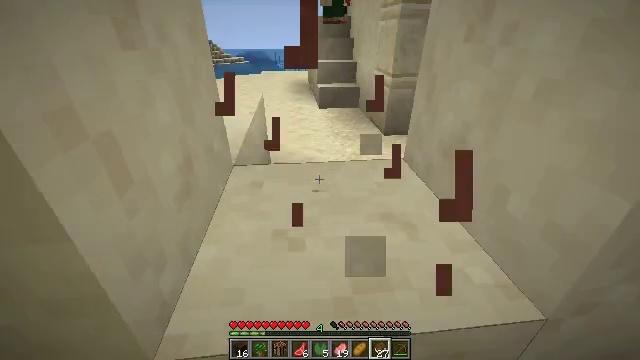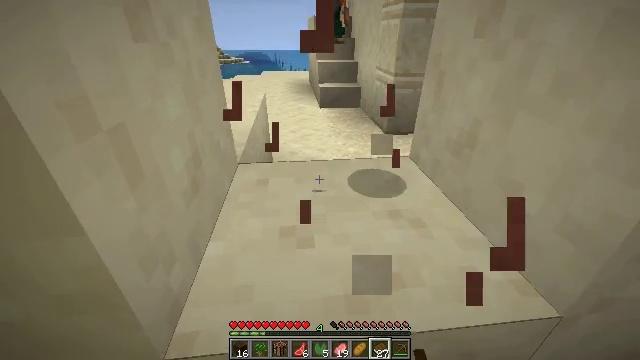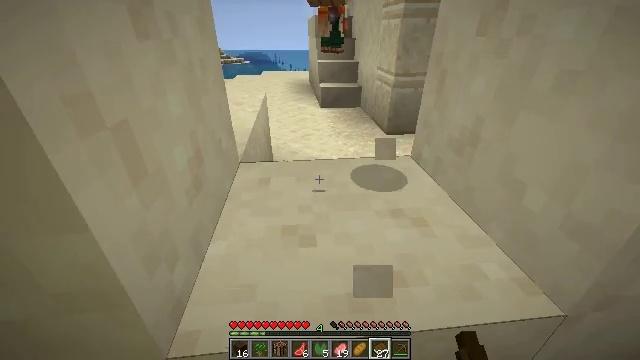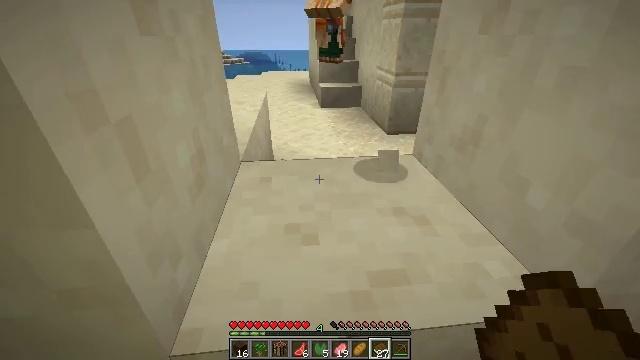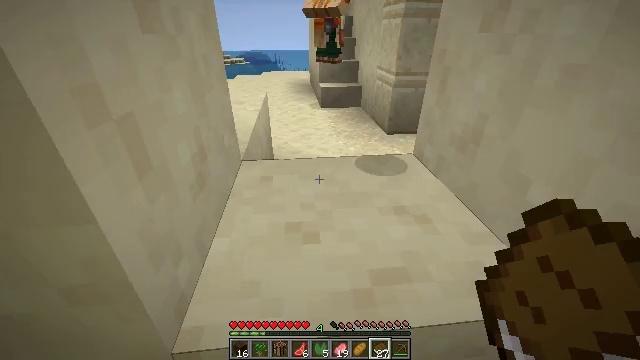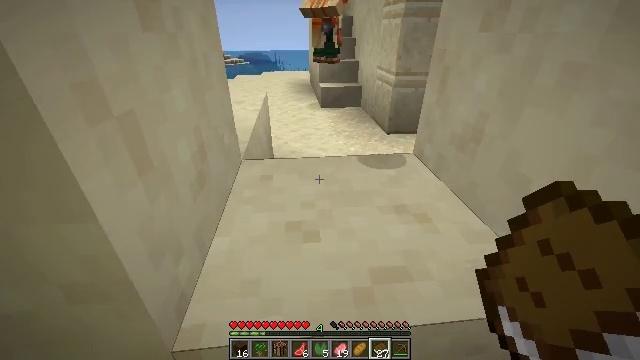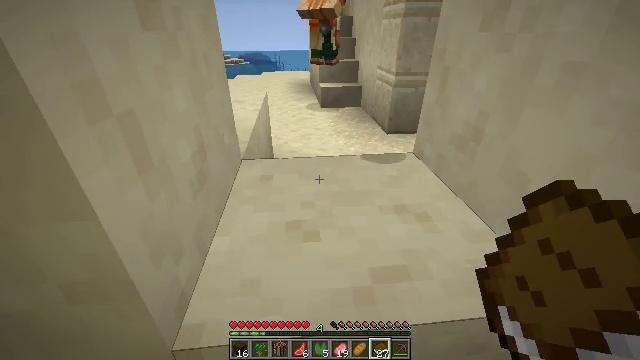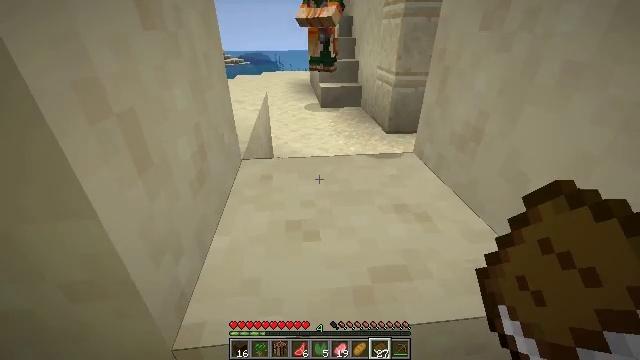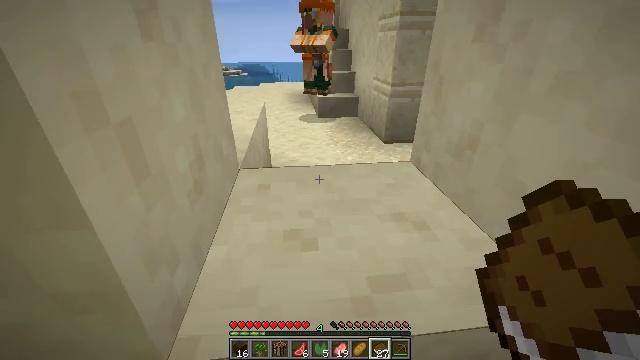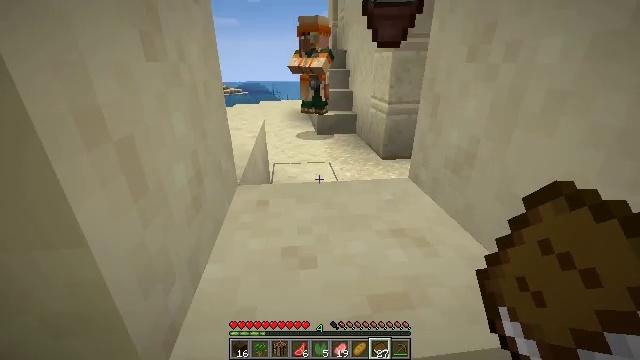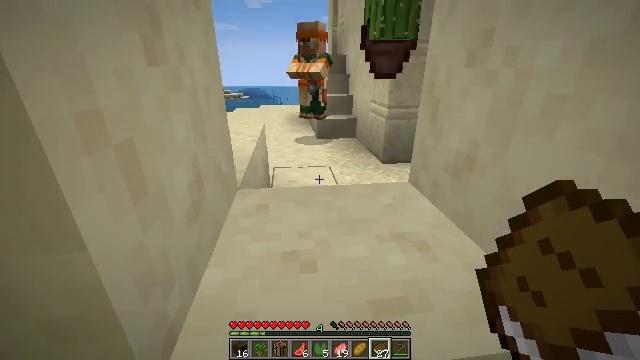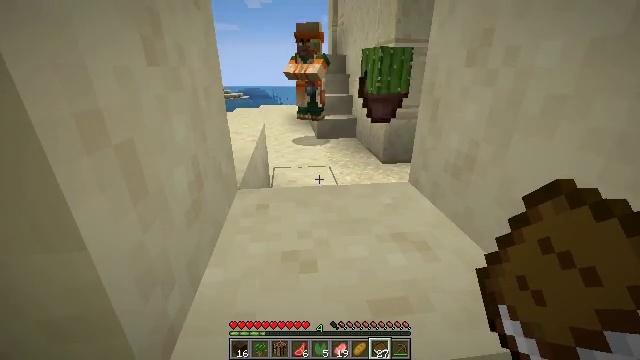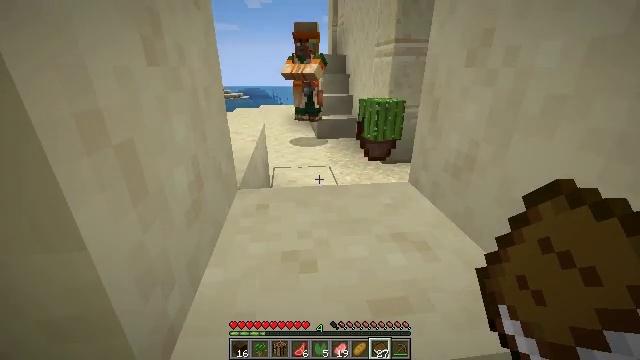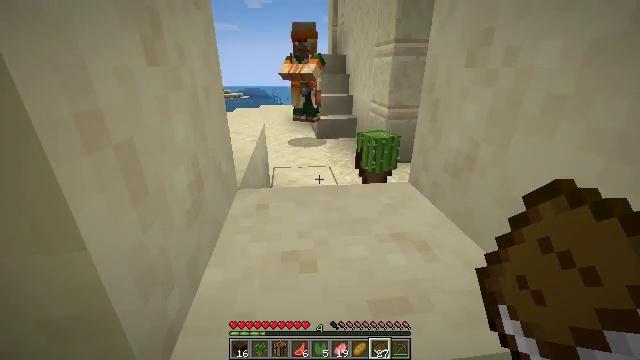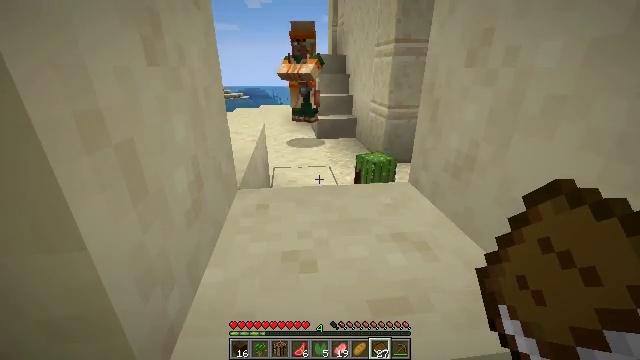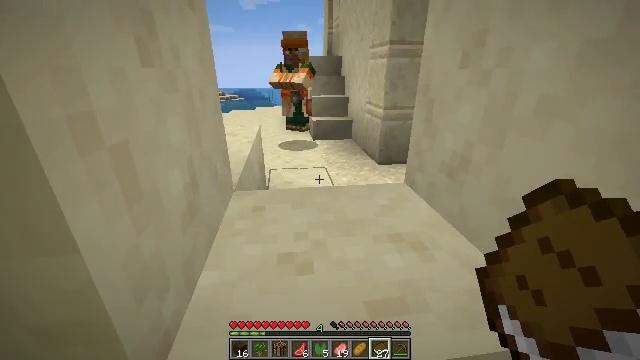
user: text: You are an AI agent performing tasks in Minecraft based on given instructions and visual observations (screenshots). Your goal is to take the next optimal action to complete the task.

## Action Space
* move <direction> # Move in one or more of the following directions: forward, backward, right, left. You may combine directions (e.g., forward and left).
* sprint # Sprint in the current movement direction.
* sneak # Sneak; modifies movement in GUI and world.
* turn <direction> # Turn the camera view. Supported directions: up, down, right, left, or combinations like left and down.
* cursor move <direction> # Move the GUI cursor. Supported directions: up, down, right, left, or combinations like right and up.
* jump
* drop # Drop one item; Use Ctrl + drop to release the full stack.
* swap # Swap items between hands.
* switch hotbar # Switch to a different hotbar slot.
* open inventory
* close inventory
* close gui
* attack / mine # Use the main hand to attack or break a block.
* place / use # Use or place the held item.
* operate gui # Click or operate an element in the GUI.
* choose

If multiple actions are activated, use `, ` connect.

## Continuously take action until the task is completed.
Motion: motion action
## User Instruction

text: Drop a cactus.
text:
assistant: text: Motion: no_op
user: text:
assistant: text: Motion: no_op
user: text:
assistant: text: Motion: no_op
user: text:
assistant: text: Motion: no_op
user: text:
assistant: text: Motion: no_op
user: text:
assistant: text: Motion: no_op
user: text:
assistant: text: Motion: no_op
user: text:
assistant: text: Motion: turn up
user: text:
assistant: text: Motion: turn up
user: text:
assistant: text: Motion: no_op
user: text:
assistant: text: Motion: no_op
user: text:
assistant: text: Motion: no_op
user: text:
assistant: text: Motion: no_op
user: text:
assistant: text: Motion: no_op
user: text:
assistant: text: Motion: no_op
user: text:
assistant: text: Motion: turn right and up
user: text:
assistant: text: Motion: turn right
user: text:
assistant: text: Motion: no_op
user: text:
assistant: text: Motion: no_op
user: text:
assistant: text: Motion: no_op
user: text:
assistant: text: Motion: no_op
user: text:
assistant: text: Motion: no_op
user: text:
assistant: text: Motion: turn right and down
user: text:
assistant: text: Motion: turn right and down
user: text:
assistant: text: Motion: turn down
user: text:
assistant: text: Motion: turn down, attack / mine
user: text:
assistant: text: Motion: attack / mine
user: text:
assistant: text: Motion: attack / mine
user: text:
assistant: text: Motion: attack / mine
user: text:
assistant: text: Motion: turn right and up, attack / mine